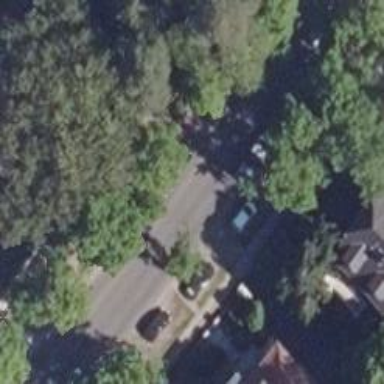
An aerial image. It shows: Tertiary road with asphalt surface. There are separate sidewalks and separate parking spaces on both sides of the road.